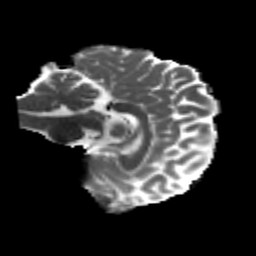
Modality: MD
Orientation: sagittal
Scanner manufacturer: siemens
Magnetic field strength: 3 T
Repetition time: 4.16 s
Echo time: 0.0806 s